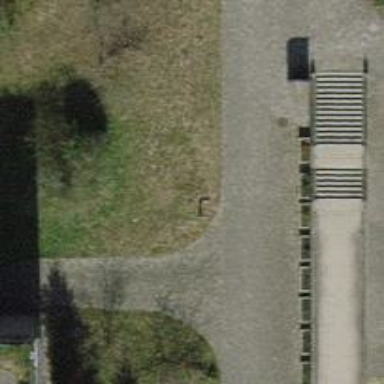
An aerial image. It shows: Bicycle parking shed.